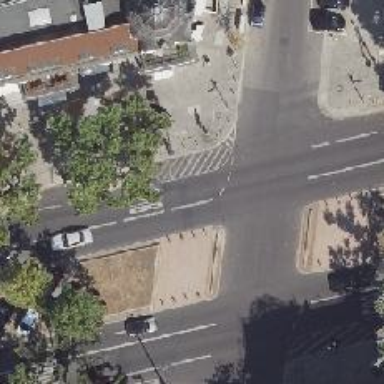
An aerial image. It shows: Asphalt footway with unmarked crossing.